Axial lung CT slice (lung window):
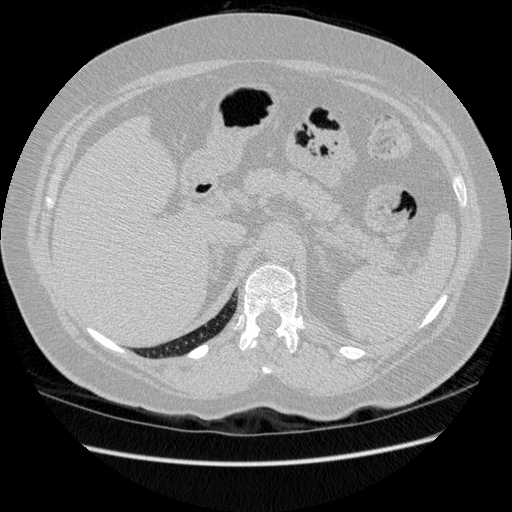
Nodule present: no